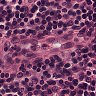
Metastatic tissue present: no